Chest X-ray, PA view. Patient: 50 years old, sex F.
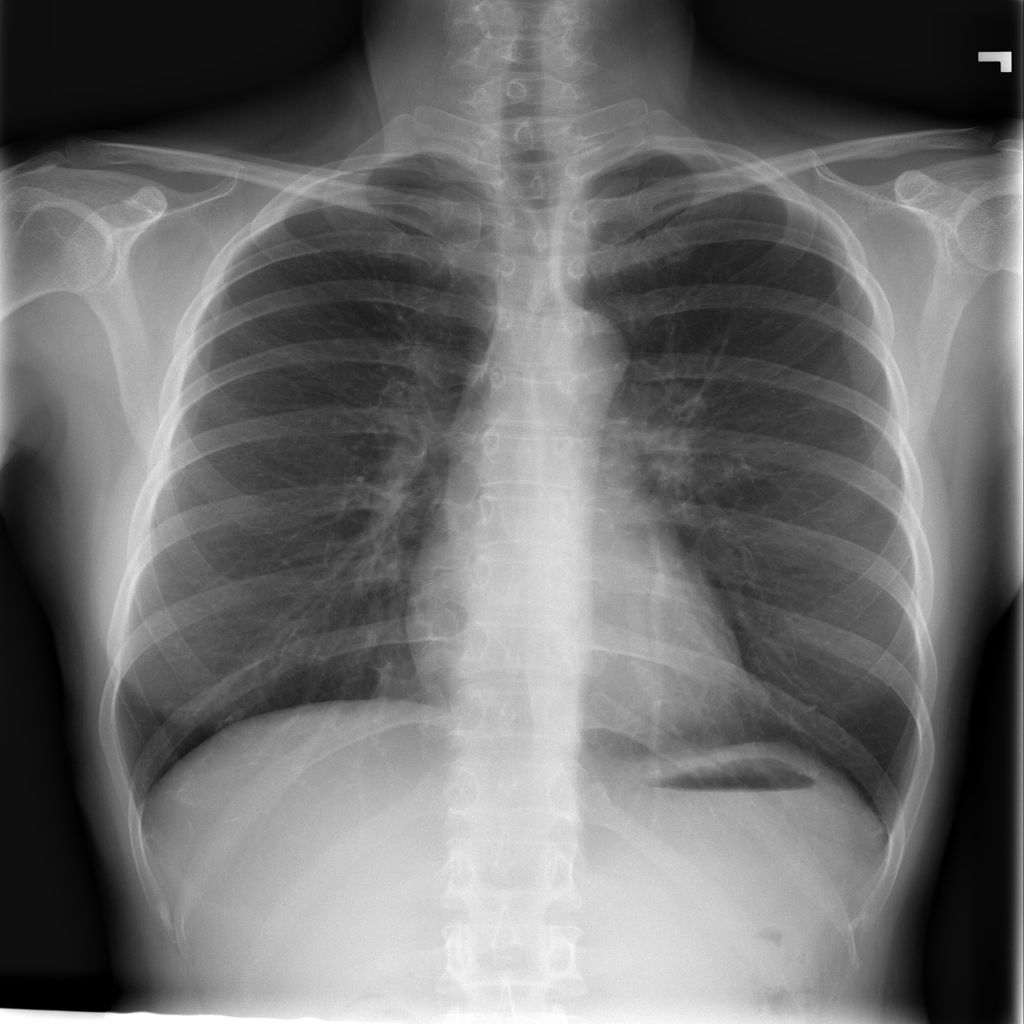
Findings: No Finding